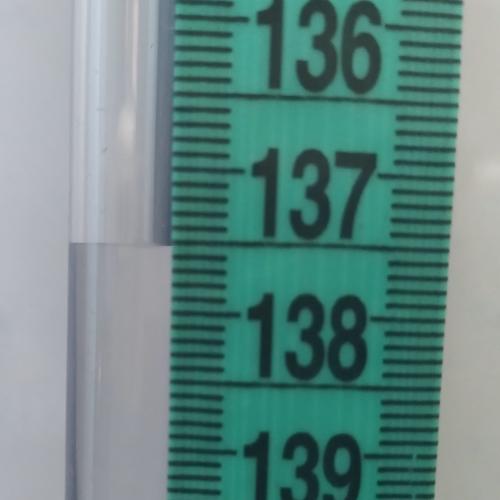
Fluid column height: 137.5 cm